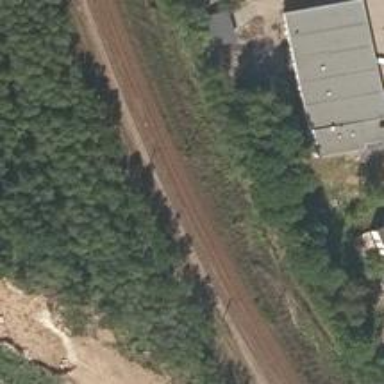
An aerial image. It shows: Railway line with continuous rails. It is electrified with contact line and runs along embankment.